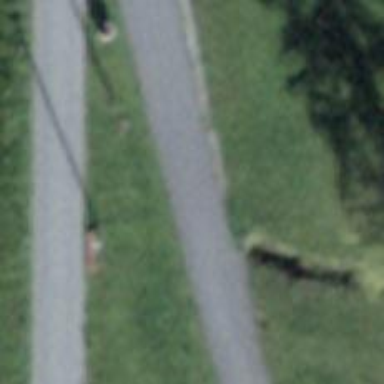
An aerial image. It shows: Bench.